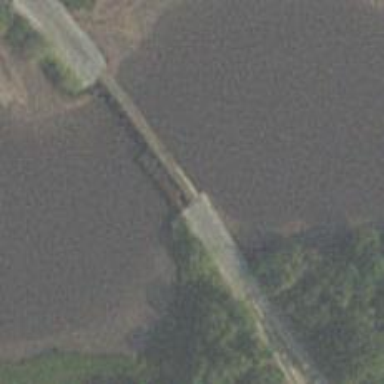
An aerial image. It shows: Trestle bridge over railway tracks.